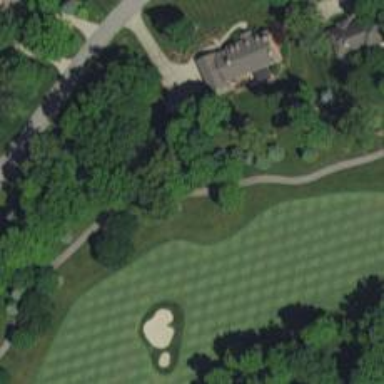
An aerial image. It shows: Path used for both walking and golf.